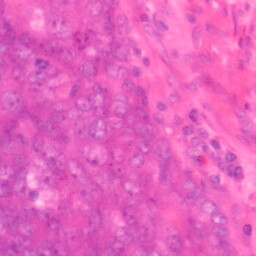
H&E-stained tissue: Colon